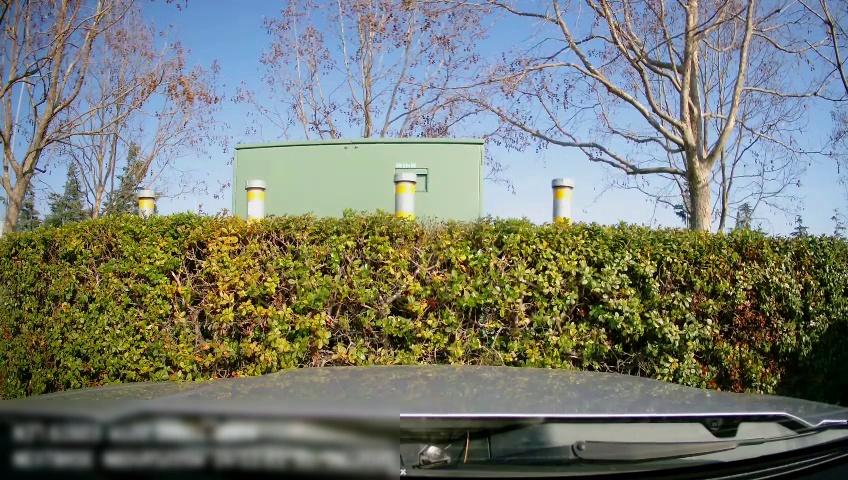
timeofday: Day
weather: Sunny